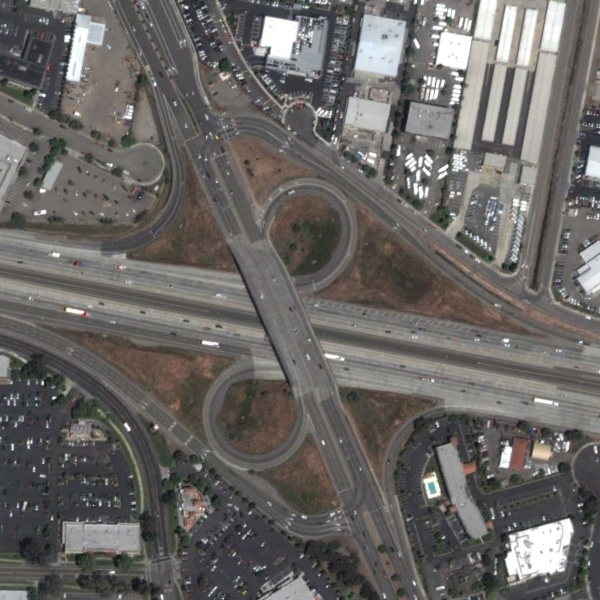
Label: Viaduct